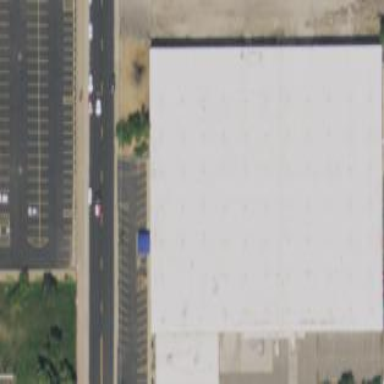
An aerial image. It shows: Industrial building.